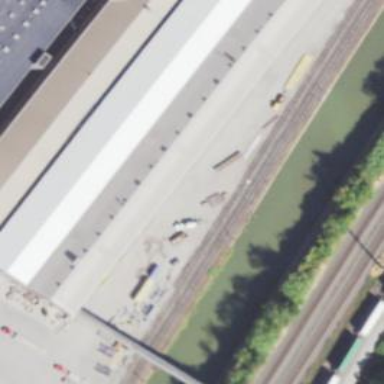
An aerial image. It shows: Railway yard used for servicing trains.